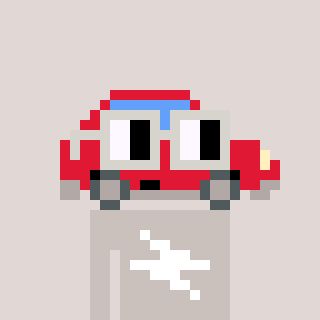
a pixel art character with square light gray glasses, a car-shaped head and a foggrey-colored body on a warm background